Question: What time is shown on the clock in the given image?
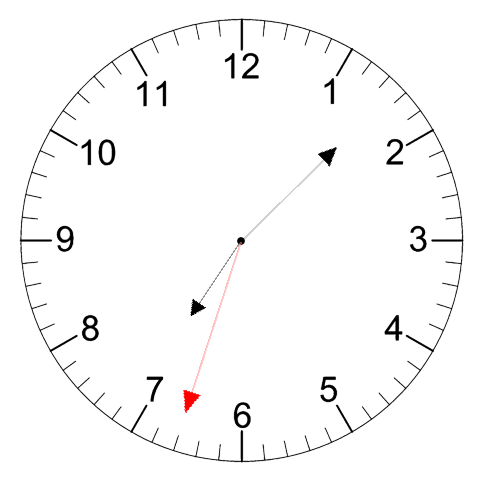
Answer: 07:07:33